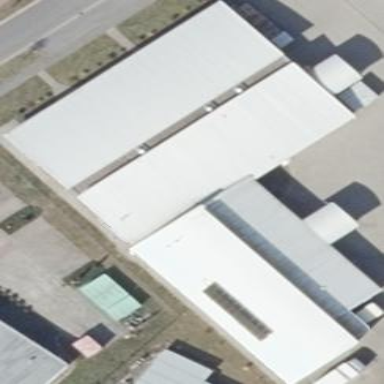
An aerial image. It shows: Industrial building.